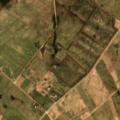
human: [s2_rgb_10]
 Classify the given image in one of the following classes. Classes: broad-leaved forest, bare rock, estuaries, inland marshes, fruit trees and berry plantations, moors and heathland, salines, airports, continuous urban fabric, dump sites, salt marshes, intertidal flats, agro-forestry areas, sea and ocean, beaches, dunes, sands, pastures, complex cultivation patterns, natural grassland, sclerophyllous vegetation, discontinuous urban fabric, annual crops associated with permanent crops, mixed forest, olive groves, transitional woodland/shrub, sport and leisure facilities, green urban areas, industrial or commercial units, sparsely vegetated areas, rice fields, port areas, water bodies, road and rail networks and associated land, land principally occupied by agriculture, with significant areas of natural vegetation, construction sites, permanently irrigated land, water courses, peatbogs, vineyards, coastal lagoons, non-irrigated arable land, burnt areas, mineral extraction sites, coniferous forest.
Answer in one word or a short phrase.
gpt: non-irrigated arable land, fruit trees and berry plantations, pastures, complex cultivation patterns, coniferous forest, mixed forest